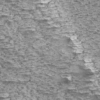
Label: not_dusty